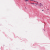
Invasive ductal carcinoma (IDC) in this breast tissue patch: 0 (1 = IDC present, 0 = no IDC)